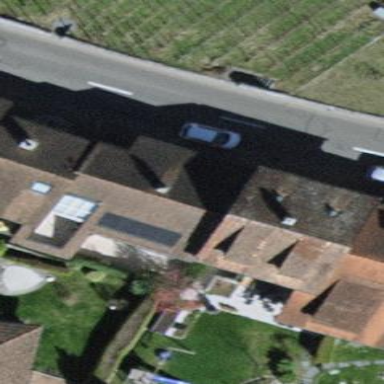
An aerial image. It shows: Terrace building with gabled roof.